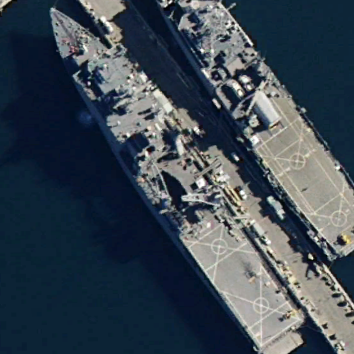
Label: combat